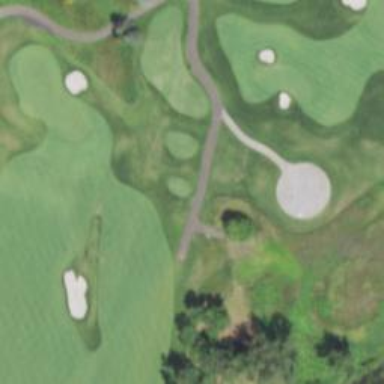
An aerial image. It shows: Path for both roads and golfers.